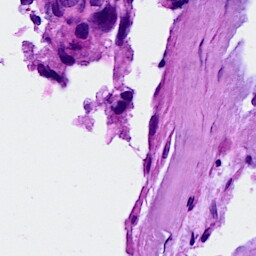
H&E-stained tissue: Breast